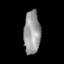
Tissue: lung
Cell type: Myeloid cells
Senescence score: 0.1636
Nuclear area (px): 695
Mean DAPI intensity: 153.869